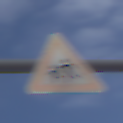
Verkehrszeichen: KinderRechts
Umgebung: Outdoor, Nature
Tageszeit: Midday
Wetter: PartlyCloudy
Licht: Natural
Jahreszeit: NotSpecified
Kontrast: MediumContrast